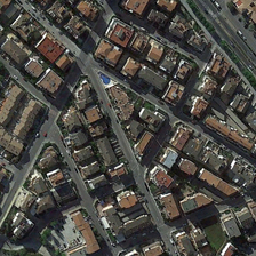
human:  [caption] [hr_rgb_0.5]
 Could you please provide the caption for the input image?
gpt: many plants are planted near the residential area.

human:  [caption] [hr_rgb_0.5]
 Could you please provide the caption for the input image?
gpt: Many plants grow in habitats.

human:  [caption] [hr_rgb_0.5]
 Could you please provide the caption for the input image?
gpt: There are many plants near the village.

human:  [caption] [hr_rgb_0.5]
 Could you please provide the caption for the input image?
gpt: Many plants are planted near residential areas.

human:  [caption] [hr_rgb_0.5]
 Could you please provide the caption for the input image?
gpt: Many plants are planted near the community.